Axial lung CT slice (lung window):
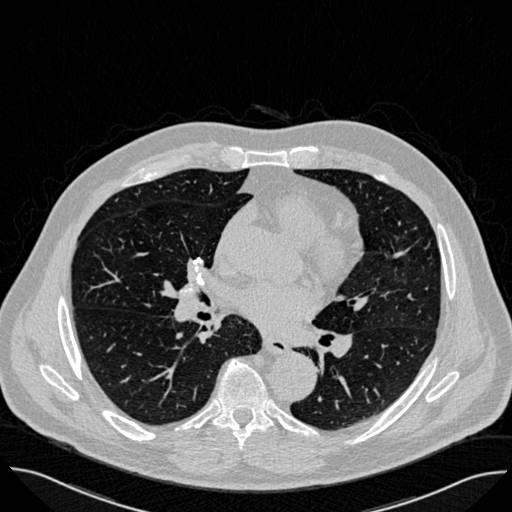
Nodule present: no